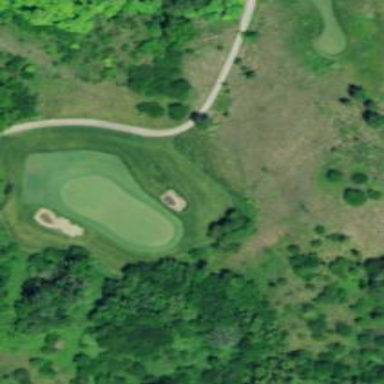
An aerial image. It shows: Grassy area designated as golf fairway.